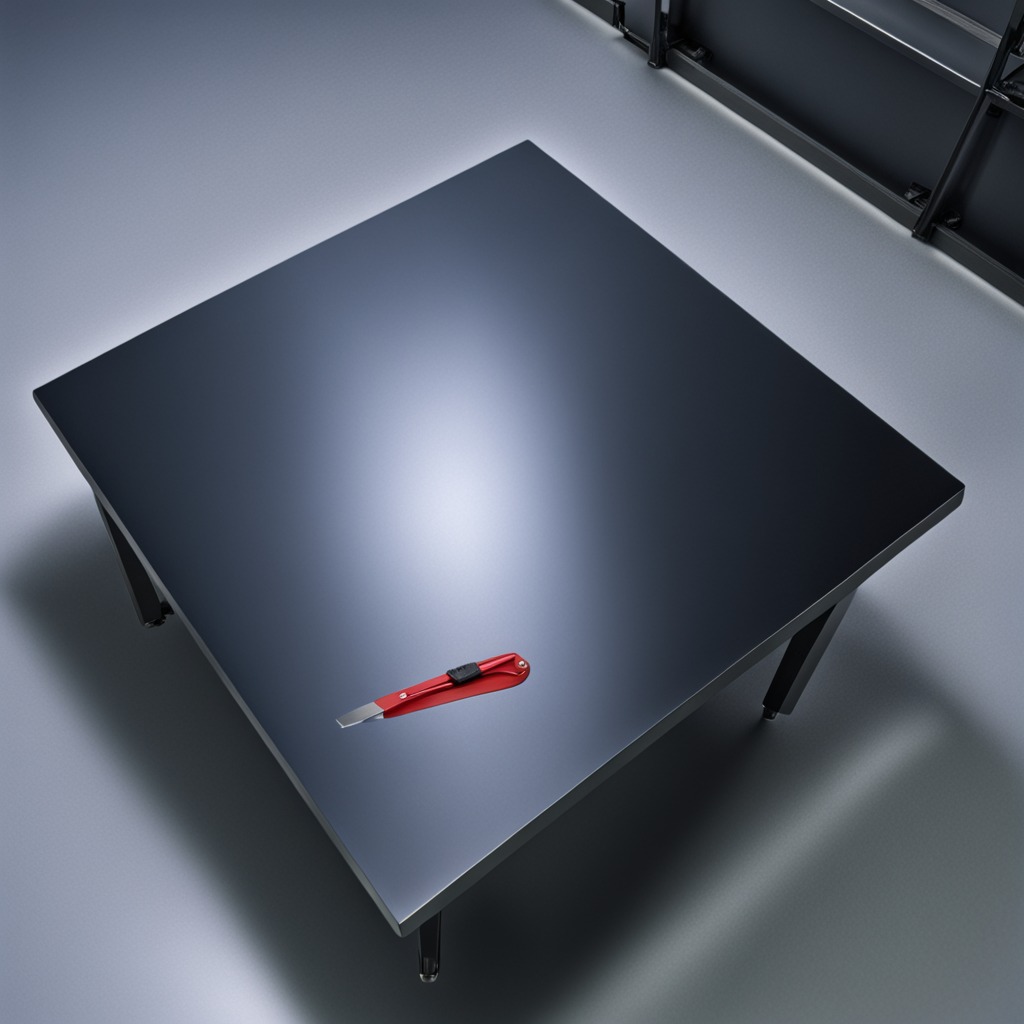
A utility knife is lying on the tabletop.